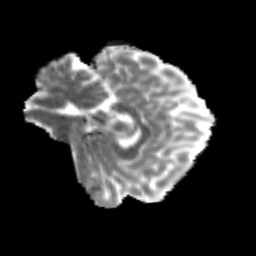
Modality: MD
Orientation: sagittal
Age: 25
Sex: female
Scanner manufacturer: siemens
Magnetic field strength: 3 T
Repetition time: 3.5 s
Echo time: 0.113 s